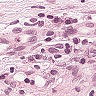
Metastatic tissue present: no